Current action and preconditions to check: trajectory_clear

Your task: For each precondition in the list above, predict whether it will hold at this action.

Consider the current scene as observed from the mobile robot's camera, and analyze the predicted future states of all dynamic agents (e.g., people, animals, vehicles, or any moving entities) within the NEXT SECOND.

IMPORTANT: Only answer "very likely" if you are absolutely certain—based on strong, clear evidence—that a dynamic agent will violate the precondition in the predicted future state. Do NOT answer "very likely" for unlikely, ambiguous, or low-probability risks.

Ask yourself for each precondition: Is there a high probability, with clear and convincing evidence, that the predicted future states of any dynamic agent will interfere with the predicted future state of the currently executing action within the NEXT SECOND, causing that precondition to fail?

Assess the risk level based on these predictions. Use "likely" or "very likely" if motions create a clear risk of interference.

Use "neutral" or "improbable" if agents are nearby but their predicted paths are clearly diverging or non-conflicting.

Failure Risk Categories: "very improbable", "improbable", "neutral", "likely", "very likely"

Answer Format: Output ONLY the probability_of_failure value from these categories: "very improbable", "improbable", "neutral", "likely", "very likely"

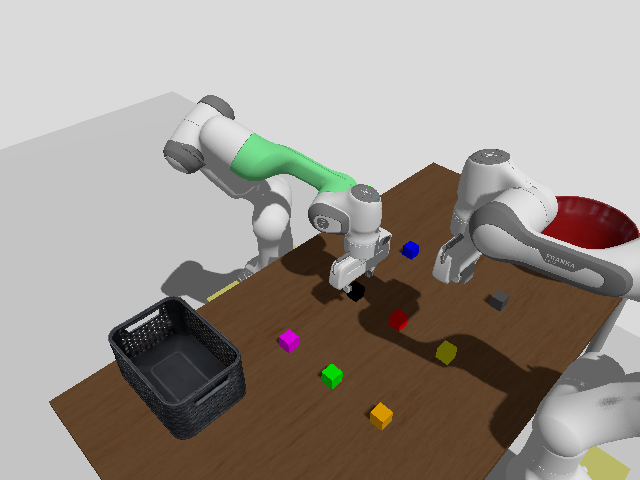

Answer: very improbable